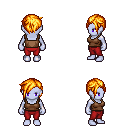
a pixel art fantasy rpg character, female body template, dark elf, purple skin, brown pirate shirt, red pants, light blonde pixie cut hairstyle, four views (front, back, left, right), 2x2 character sprite sheet, small pixel art, hard edges, no anti-aliasing